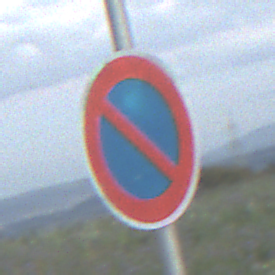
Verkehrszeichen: EingeschraenktesHalteverbot
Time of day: SunriseSunset
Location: Outdoor (Nature)
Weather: PartlyCloudy
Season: NotSpecified
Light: Natural